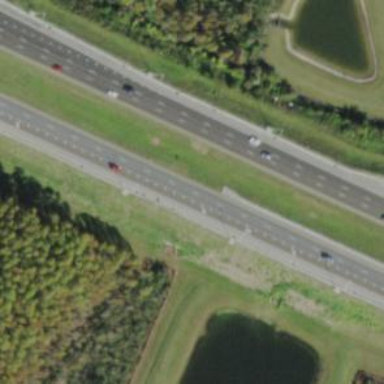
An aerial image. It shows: Motorway junction.